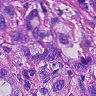
Metastatic tissue present: yes